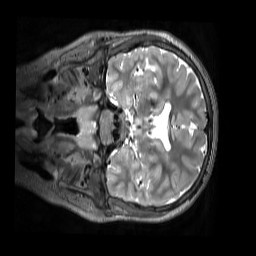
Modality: T2w
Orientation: coronal
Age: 12
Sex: male
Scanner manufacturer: siemens
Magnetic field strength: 3 T
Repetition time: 3.2 s
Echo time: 0.408 s